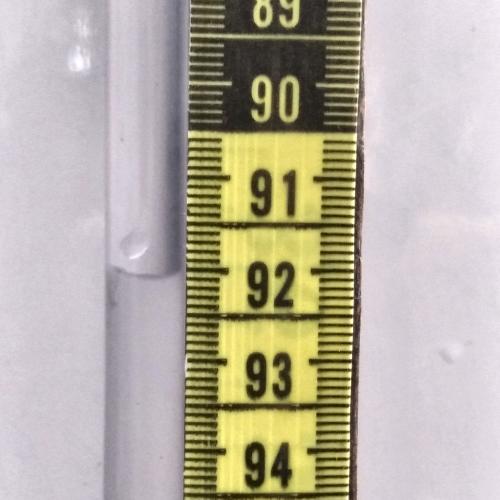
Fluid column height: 92.1 cm